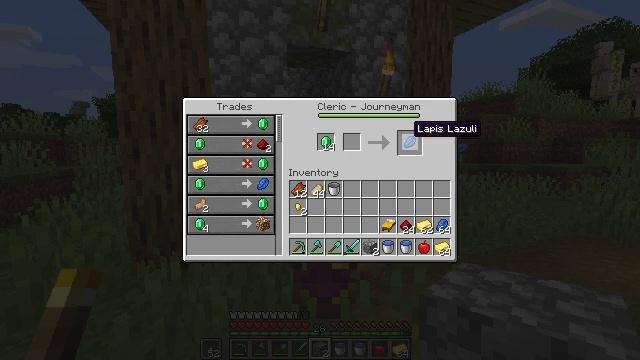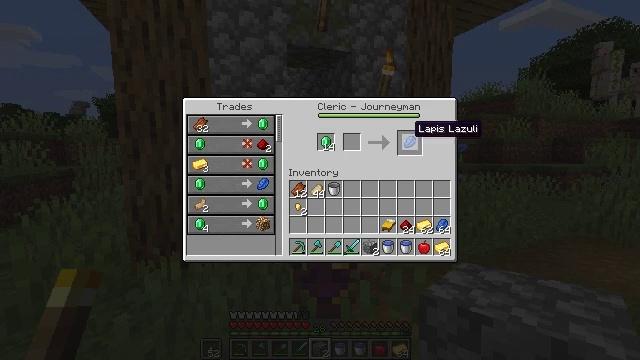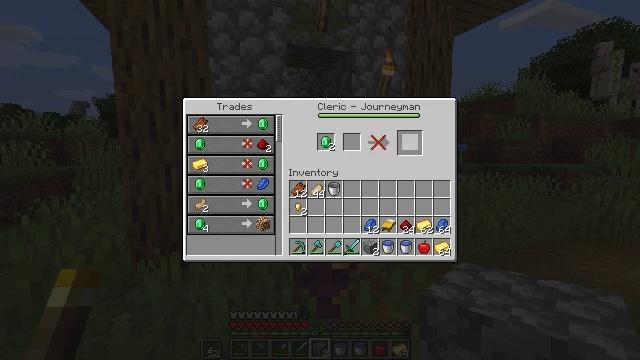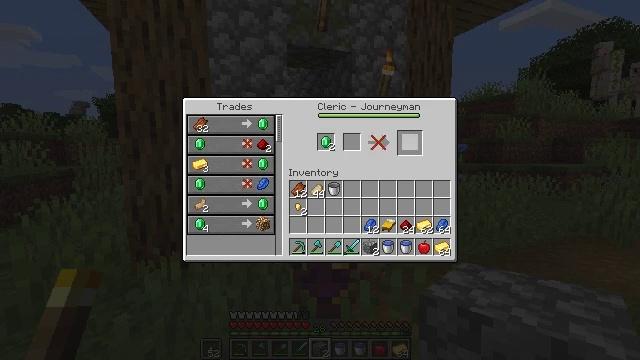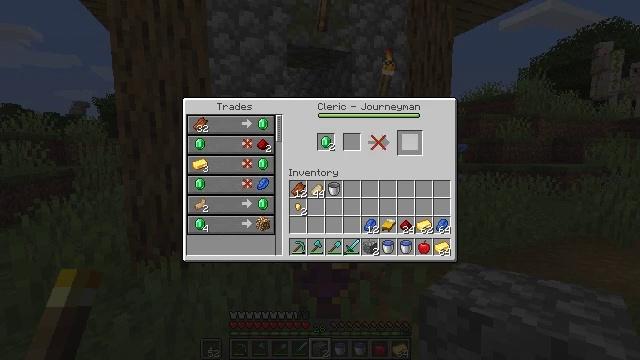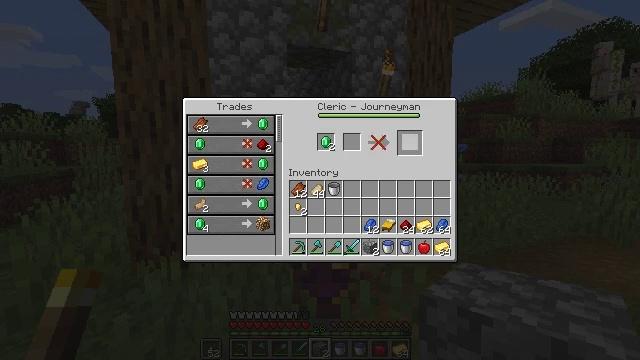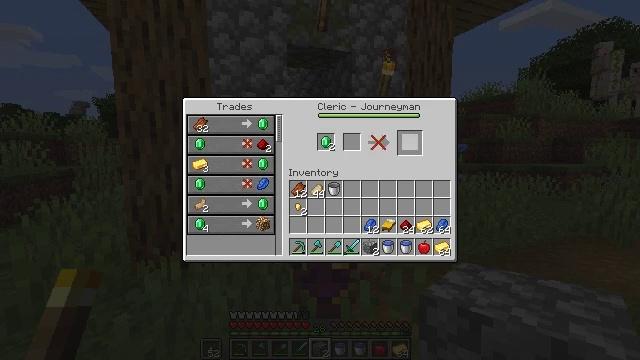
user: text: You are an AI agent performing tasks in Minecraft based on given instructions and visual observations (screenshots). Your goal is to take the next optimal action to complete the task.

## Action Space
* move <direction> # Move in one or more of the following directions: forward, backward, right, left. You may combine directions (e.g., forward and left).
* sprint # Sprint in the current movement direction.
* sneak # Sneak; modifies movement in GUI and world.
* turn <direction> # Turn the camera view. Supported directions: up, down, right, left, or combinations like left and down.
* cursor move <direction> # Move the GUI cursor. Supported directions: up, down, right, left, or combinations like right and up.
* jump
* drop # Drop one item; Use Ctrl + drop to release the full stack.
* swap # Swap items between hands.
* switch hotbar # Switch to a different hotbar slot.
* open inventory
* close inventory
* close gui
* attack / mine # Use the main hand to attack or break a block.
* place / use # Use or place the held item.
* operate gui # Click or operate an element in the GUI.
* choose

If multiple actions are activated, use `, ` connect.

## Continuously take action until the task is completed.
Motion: motion action
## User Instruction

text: Make lapis lazuli with materials via the crafting table.
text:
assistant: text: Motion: sneak
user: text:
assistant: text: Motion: sneak, operate gui
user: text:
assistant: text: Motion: sneak, operate gui
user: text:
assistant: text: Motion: sneak
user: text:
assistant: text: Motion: sneak
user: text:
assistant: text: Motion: sneak
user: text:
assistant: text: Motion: sneak